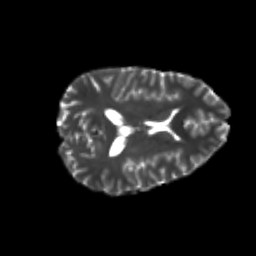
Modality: T2w
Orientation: axial
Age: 22
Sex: female
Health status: healthy
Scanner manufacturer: philips
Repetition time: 7.388 s
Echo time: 0.08599 s